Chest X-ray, PA view. Patient: 48 years old, sex M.
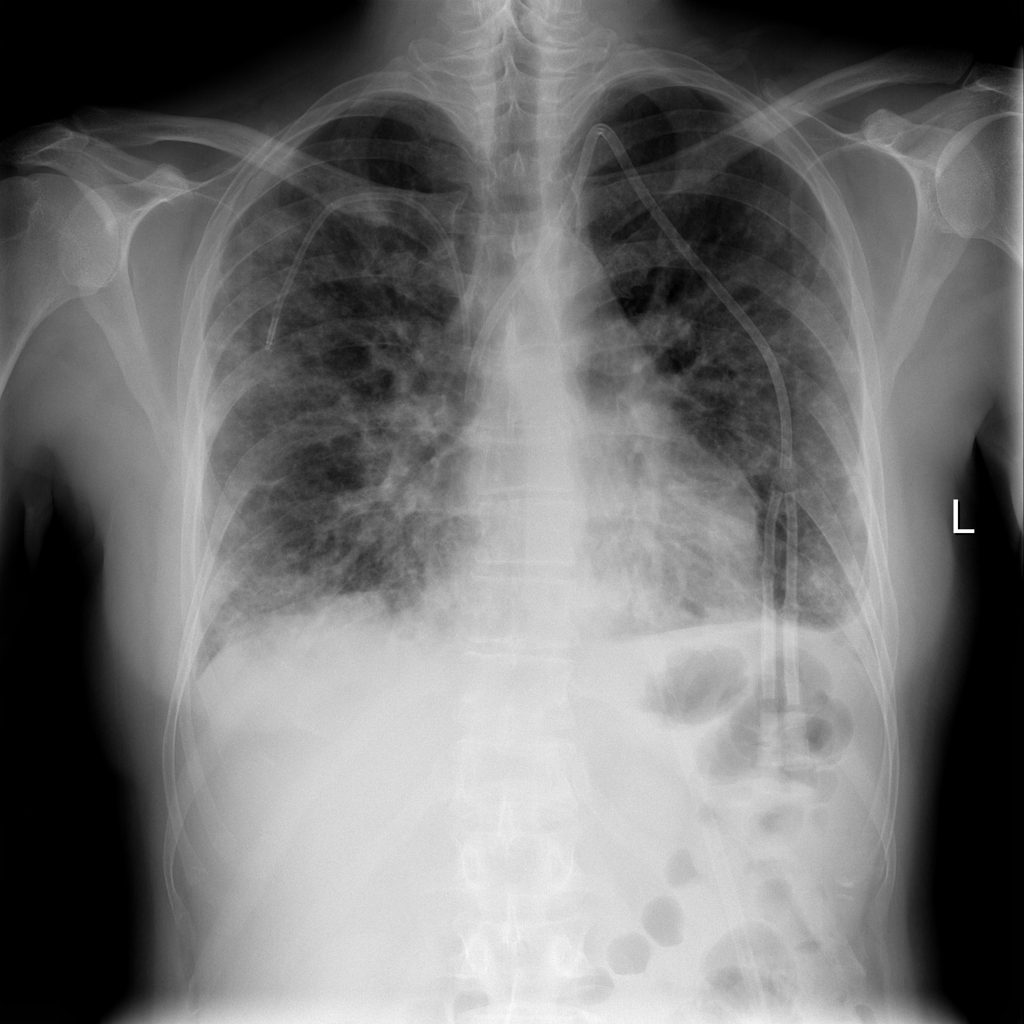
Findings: Effusion